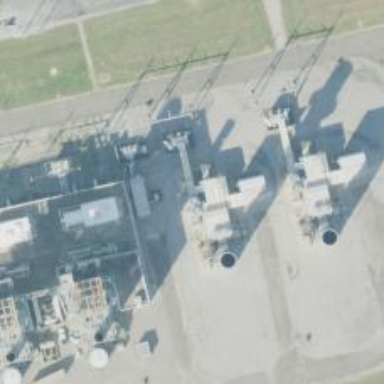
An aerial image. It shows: Gas-powered generator. It is gas turbine type generator.